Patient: sex F, age 56
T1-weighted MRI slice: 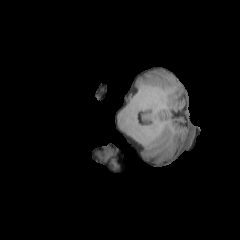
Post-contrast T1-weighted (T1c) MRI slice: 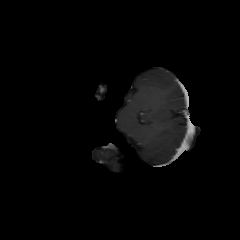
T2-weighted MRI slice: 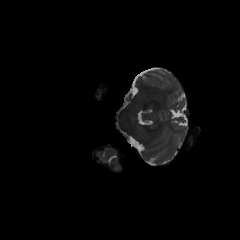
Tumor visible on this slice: no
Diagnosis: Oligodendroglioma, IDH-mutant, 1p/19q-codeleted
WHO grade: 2